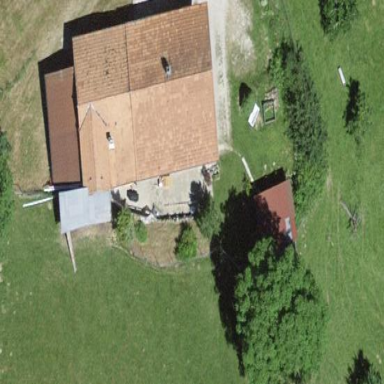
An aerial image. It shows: Farm building.